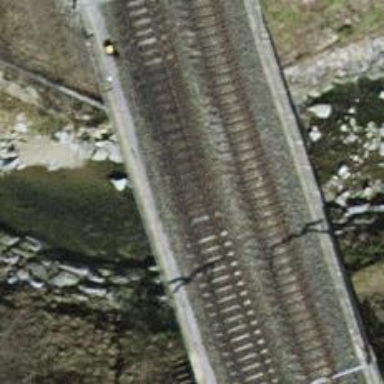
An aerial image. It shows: Bridge with electrified railway tracks featuring contact line.